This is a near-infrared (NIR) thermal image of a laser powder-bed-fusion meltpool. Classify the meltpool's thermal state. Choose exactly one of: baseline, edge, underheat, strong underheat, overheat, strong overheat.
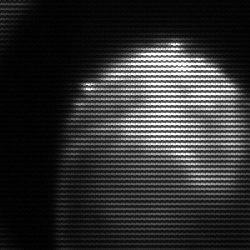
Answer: edge